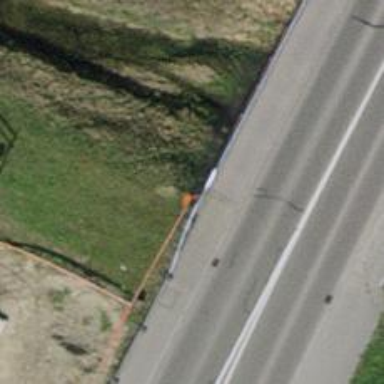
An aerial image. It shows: Aerial pipeline marker.